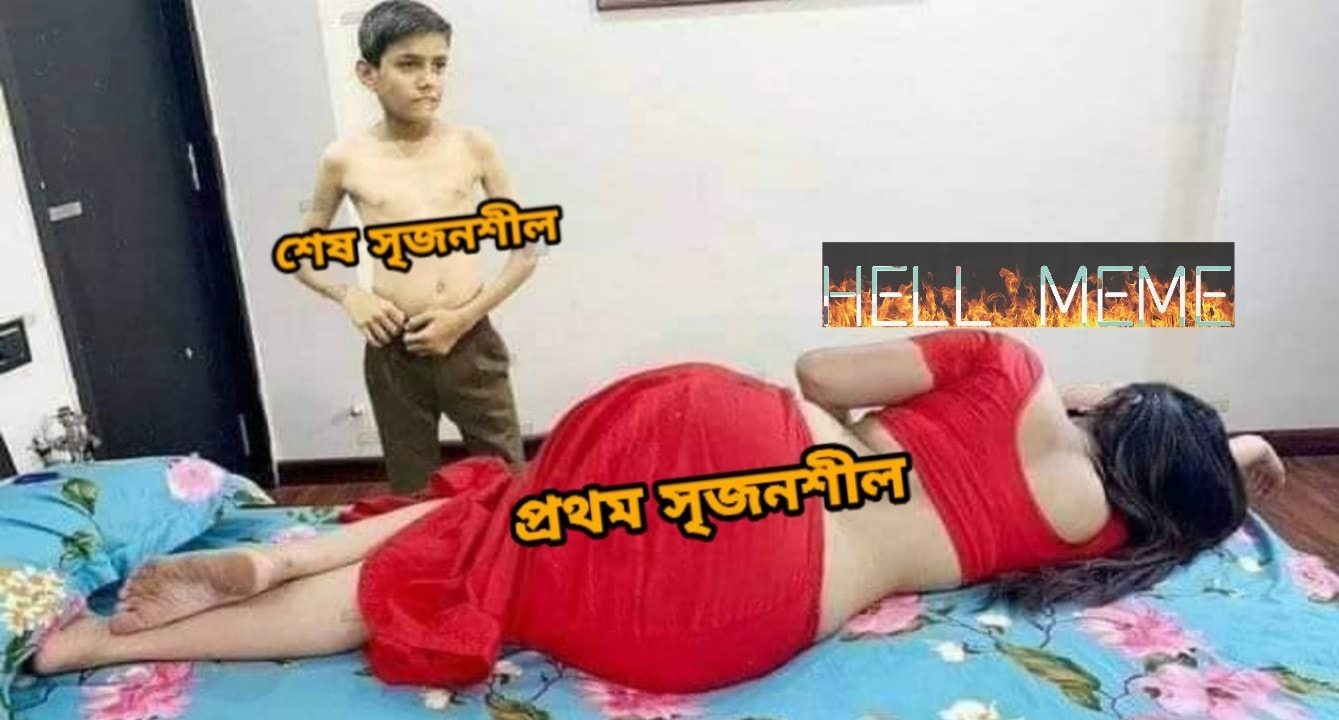
Caption: শেষ সৃজনশীল     প্রথম সৃজনশীল
Label: hate